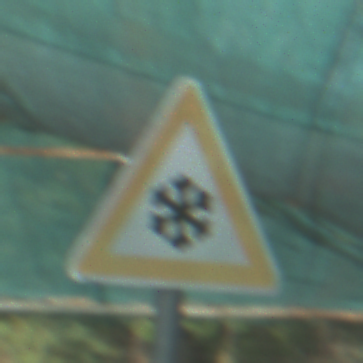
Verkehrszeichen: SchneeOderEisglaette
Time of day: MorningAfternoon
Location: Roofed (Special)
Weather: PartlyCloudy
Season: NotSpecified
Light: Natural